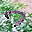
Label: 7